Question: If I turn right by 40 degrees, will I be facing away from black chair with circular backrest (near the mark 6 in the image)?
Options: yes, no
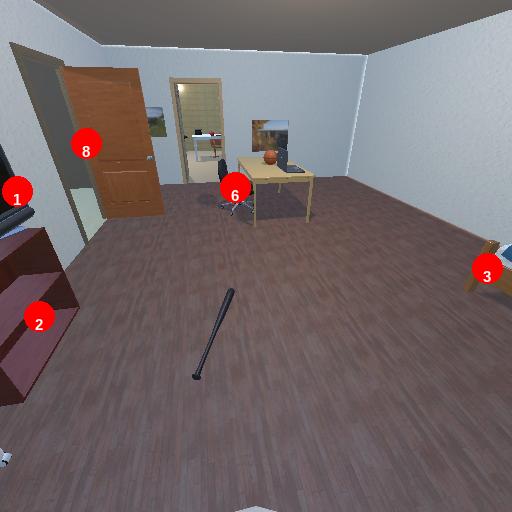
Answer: yes